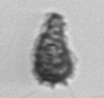
Label: Syracosphaera_pulchra